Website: ulta-beauty
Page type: account-selection
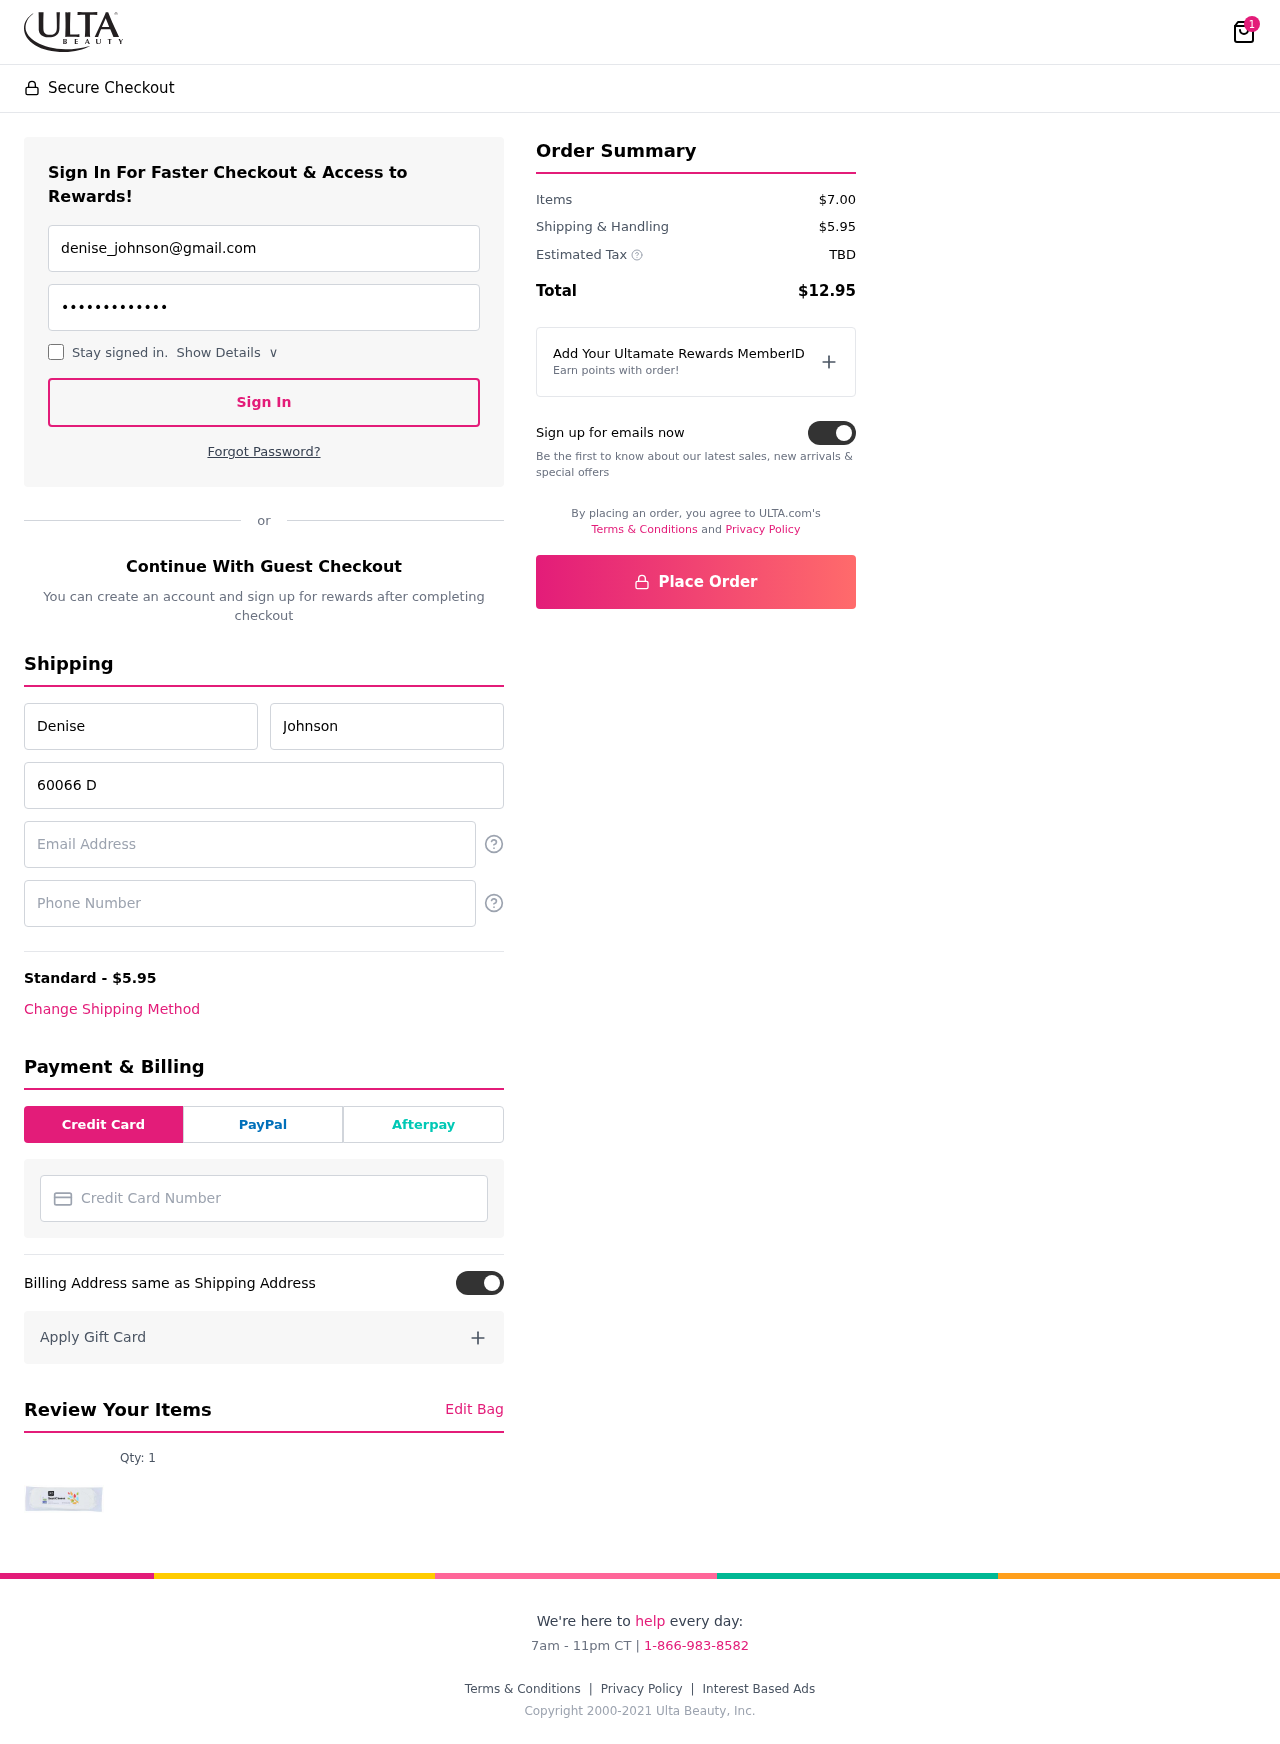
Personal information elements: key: PII_CARD_NUMBER
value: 4716 0076 8941 9127
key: PII_EMAIL
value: denise_johnson@gmail.com
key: PII_EMAIL2
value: denise_johnson@gmail.com
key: PII_FIRSTNAME
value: Denise
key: PII_LASTNAME
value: Johnson
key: PII_PHONE
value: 9647399706
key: PII_STREET
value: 60066 Daniel Row
Product elements: key: PRODUCT1_QUANTITY
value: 1
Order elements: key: ORDER_NUM_ITEMS
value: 1
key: ORDER_SHIPPING_COST
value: $5.95
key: ORDER_SUBTOTAL
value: $7.00
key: ORDER_TAX
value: TBD
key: ORDER_TOTAL
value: $12.95